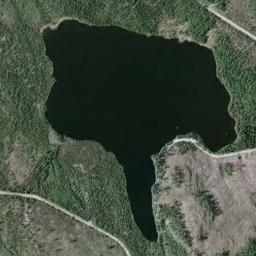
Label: lake